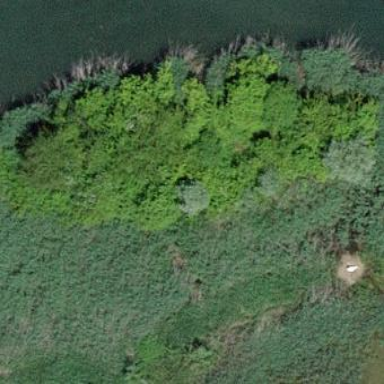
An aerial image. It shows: Reedbed wetland area.